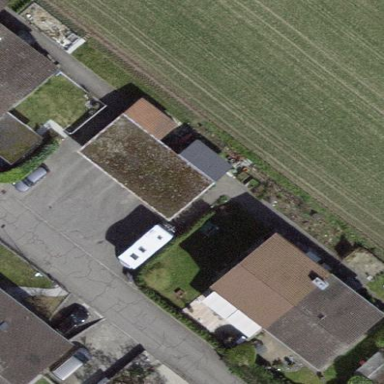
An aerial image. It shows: Garage.